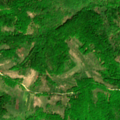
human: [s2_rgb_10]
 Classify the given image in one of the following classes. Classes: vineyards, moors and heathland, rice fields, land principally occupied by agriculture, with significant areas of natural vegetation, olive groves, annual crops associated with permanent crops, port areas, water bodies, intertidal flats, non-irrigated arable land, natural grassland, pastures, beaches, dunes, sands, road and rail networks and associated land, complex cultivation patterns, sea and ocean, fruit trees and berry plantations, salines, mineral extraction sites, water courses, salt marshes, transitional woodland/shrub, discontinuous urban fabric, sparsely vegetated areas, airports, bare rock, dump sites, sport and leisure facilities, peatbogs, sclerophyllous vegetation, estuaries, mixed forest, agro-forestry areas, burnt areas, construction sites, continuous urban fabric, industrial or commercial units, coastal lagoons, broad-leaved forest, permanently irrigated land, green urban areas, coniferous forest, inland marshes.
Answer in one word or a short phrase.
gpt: pastures, land principally occupied by agriculture, with significant areas of natural vegetation, broad-leaved forest, transitional woodland/shrub